Question: '''
<html id="htmlparent">
<html id="htmlchild">
</html>
</html>
'''
As a client accessing these html docs is there a way "htmlparent" can access elements inside "htmlchild"?
- -
Edit> Evernote seems to have made it work. I'm trying to get all anchors inside the a webpage no matter how many elements there are

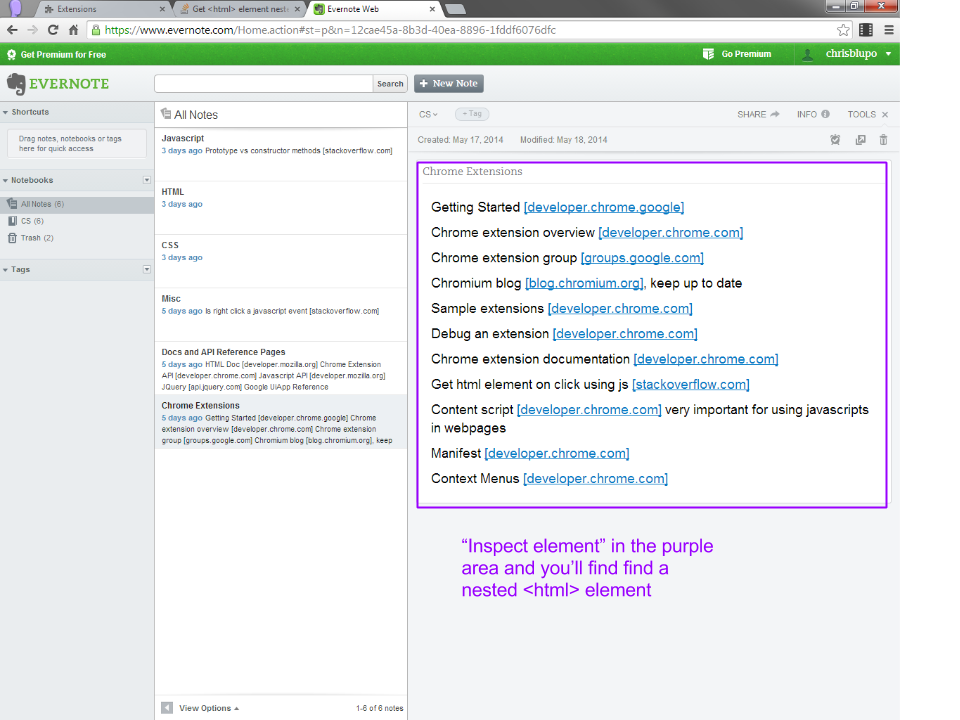
Answer: No there is no way an html element can nest under another html element. However, the iframe element
> represents a nested browsing context, effectively embedding another HTML page into the current page
<URL>